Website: home-depot
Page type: payment
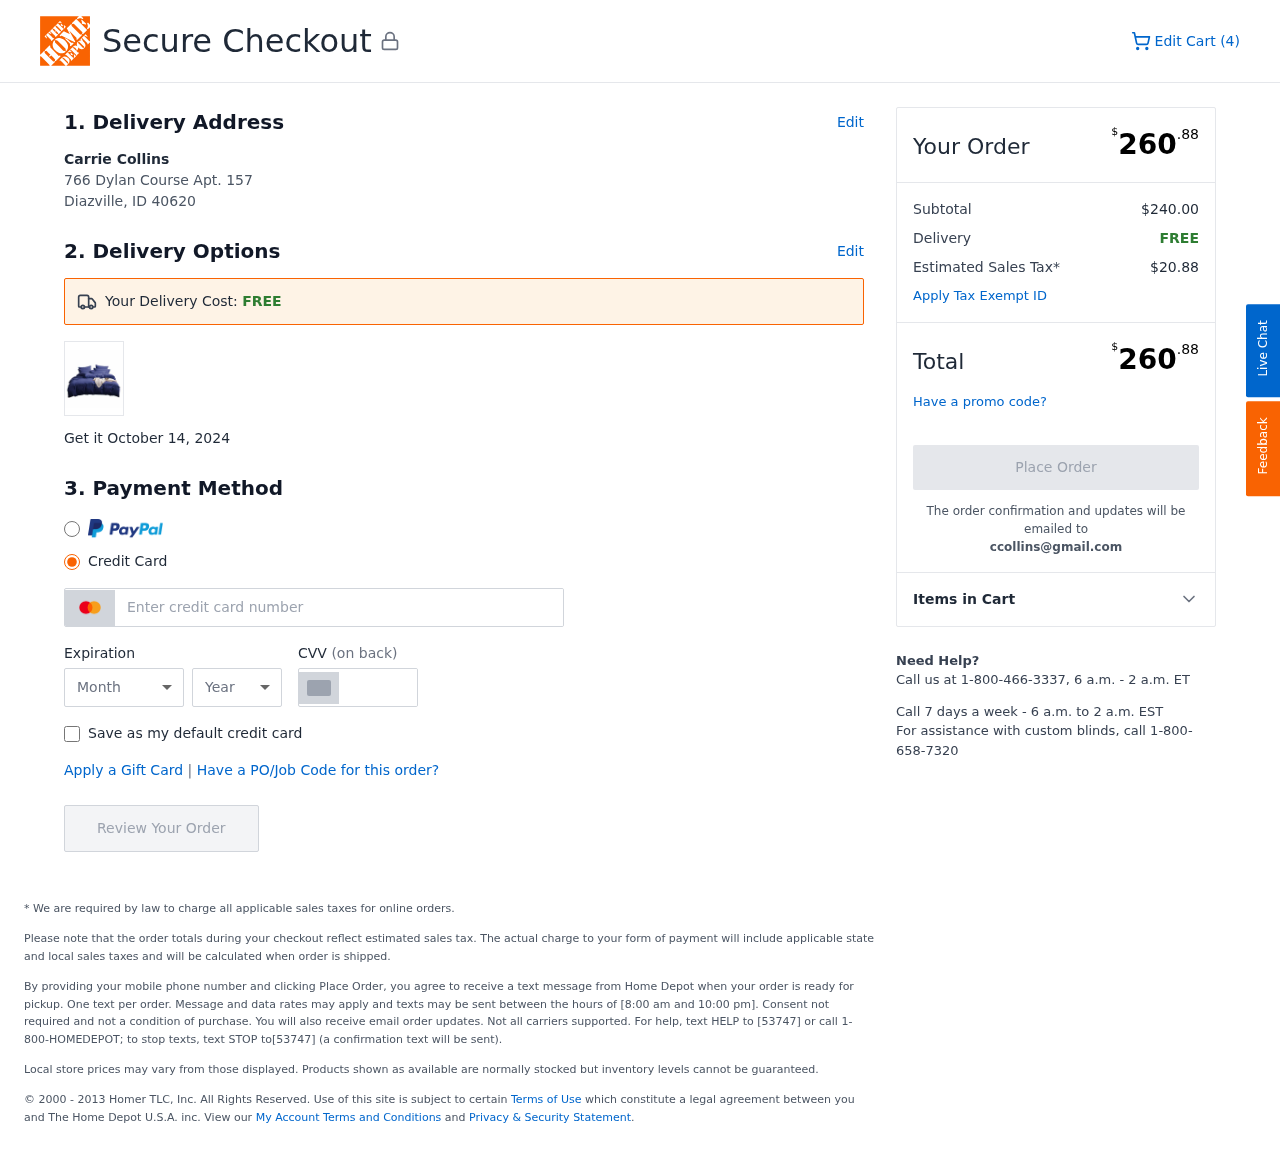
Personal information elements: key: PII_CARD_CVV
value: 147
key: PII_CARD_EXPIRY_MONTH
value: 04
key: PII_CARD_EXPIRY_YEAR
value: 26
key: PII_CARD_NUMBER
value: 2375 5997 3517 4991
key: PII_CITY_STATE_ZIP
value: Diazville, ID 40620
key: PII_EMAIL
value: ccollins@gmail.com
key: PII_FULLNAME
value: Carrie Collins
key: PII_STREET
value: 766 Dylan Course Apt. 157
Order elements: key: ORDER_NUM_ITEMS
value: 4
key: ORDER_DELIVERY_DATE
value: October 14, 2024
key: ORDER_TOTAL
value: $260.88
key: ORDER_SUBTOTAL
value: $240.00
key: ORDER_SHIPPING_COST
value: FREE
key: ORDER_TAX
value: $20.88